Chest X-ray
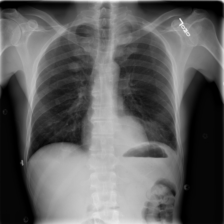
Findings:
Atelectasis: negative
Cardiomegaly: negative
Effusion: negative
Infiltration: negative
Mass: positive
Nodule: positive
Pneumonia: negative
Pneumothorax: negative
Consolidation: negative
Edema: negative
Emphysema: negative
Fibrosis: negative
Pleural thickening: negative
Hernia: negative